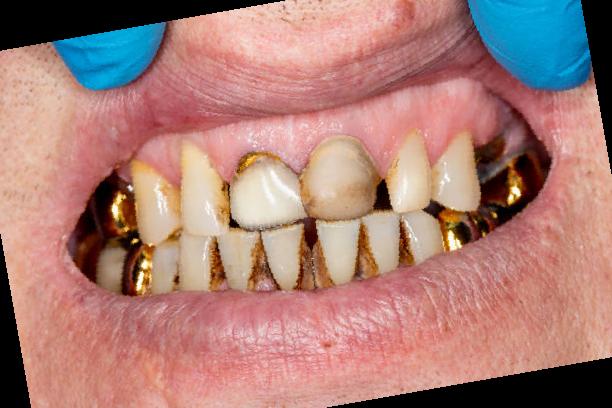
Condition: Gingivitis